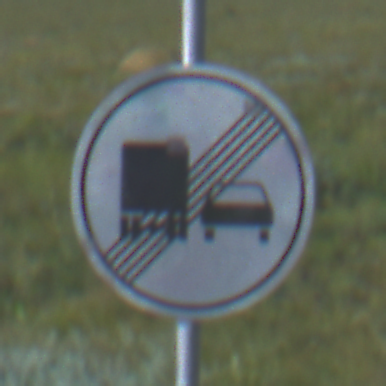
Verkehrszeichen: EndeUeberholverbotKraftfahrzeuge
Umgebung: Outdoor, Nature
Tageszeit: Night
Wetter: PartlyCloudy
Licht: Natural
Jahreszeit: NotSpecified
Kontrast: HighContrast